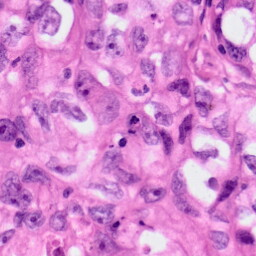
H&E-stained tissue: Lung